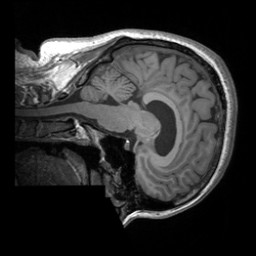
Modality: T1w
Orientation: sagittal
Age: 31
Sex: female
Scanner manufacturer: siemens
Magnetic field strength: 3 T
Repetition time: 1.9 s
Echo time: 0.00252 s